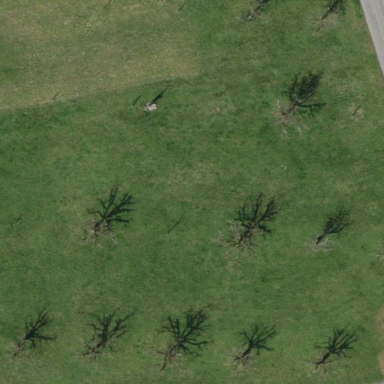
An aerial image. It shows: Open area covered with grass.